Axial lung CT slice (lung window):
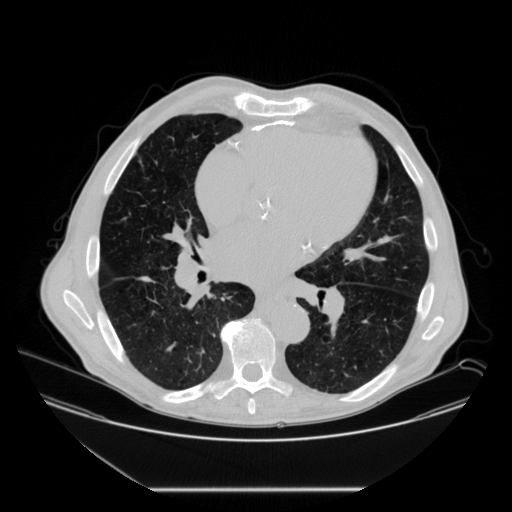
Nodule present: yes
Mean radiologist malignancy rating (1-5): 2.667